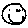
Label: smiley face